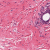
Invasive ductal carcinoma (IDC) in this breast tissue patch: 0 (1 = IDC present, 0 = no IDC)